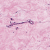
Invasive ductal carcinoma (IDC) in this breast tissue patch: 0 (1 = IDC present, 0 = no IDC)